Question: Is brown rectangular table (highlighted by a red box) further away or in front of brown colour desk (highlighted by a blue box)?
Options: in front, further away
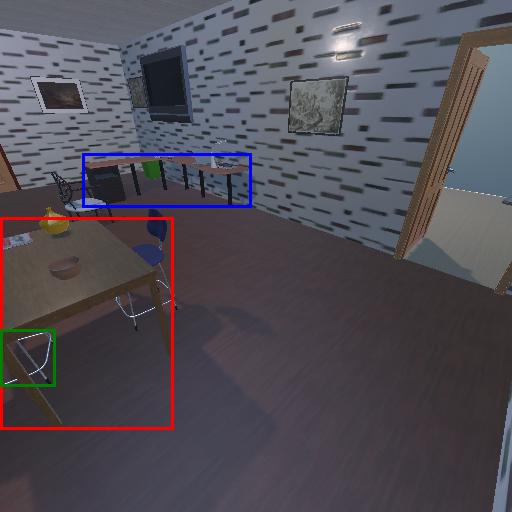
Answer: in front